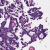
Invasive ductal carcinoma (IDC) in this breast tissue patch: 1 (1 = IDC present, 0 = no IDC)